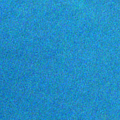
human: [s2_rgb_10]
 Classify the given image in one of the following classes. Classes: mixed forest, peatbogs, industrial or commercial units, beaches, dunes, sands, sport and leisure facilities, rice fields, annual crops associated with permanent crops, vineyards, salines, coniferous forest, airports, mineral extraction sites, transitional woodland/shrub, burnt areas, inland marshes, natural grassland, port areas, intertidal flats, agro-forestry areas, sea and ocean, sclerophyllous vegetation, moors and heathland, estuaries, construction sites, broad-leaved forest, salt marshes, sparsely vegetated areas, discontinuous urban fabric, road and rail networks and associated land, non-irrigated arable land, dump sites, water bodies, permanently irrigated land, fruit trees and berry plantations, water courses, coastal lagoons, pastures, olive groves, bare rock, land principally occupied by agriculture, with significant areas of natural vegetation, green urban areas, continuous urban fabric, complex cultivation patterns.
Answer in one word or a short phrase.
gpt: sea and ocean